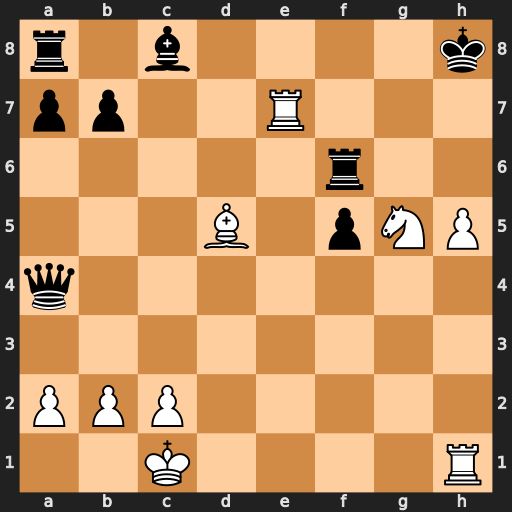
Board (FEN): r1b4k/pp2R3/5r2/3B1pNP/q7/8/PPP5/2K4R
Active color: w
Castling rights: -
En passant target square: -
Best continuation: Rh7#